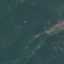
Land use / land cover class: Forest